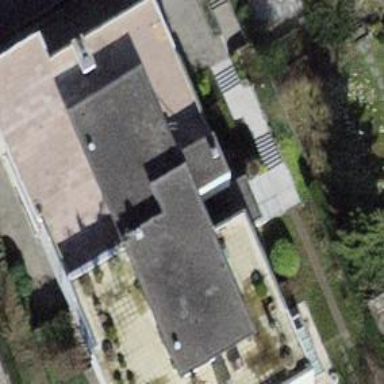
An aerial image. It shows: Flat-roofed building.